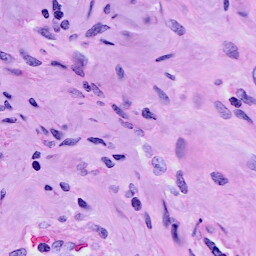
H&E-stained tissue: Cervix